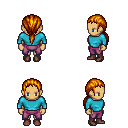
a pixel art fantasy rpg character, female body template, human, tanned skin, teal long-sleeve shirt, magenta pants, dark blonde ponytail hairstyle, maroon shoes, four views (front, back, left, right), 2x2 character sprite sheet, small pixel art, hard edges, no anti-aliasing